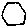
Label: hexagon